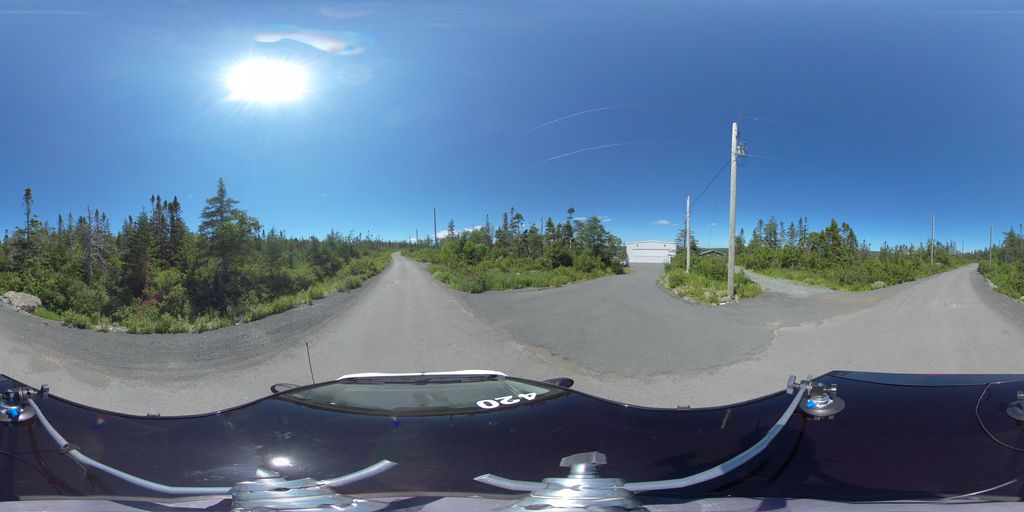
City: st_johns